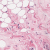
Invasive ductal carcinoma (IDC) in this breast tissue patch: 0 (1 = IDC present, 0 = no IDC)